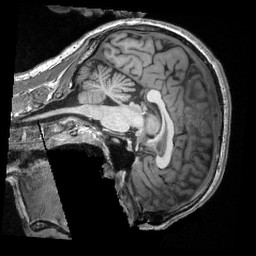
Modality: T1w
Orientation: sagittal
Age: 28
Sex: male
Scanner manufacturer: siemens
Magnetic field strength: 3 T
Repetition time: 2.3 s
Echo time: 0.00308 s